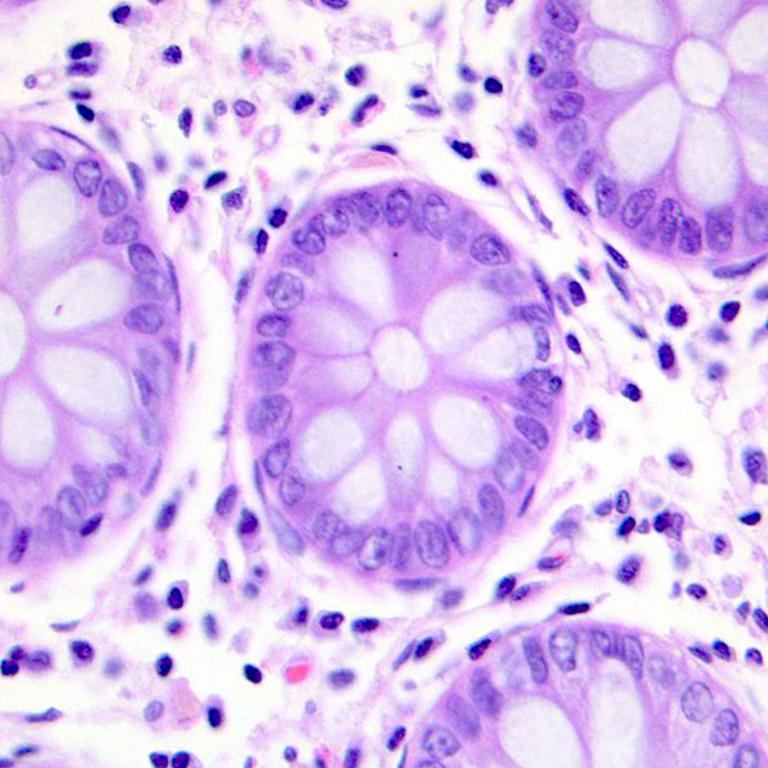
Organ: colon
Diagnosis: benign